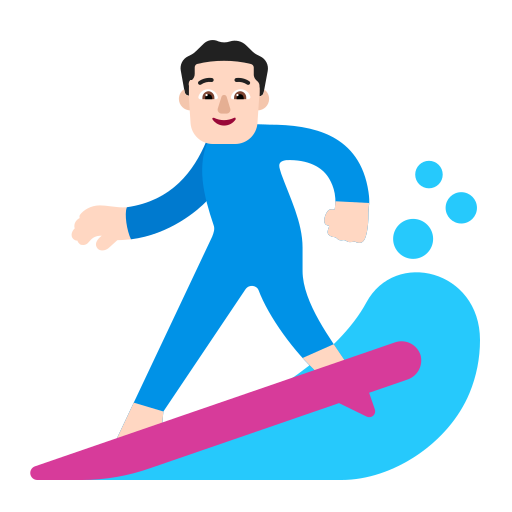
man surfing flat light